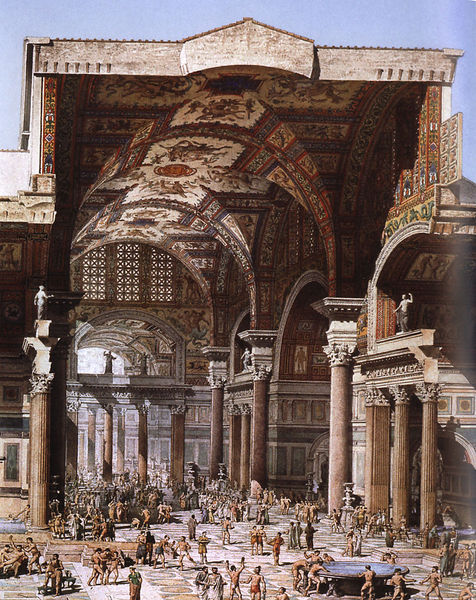
Titel: Rekonstruktion der Diokletiansthermen
Künstler: E. J.-B. Paulin
Schlagwörter: gemälde, menschen, fenster, säule, säulen, kirche, arbeit, brunnen, statue, bogen, halle, bögen, gewölbe, rom, tempel, deckenmalerei, hä?